Question: I am trying to create a tab-control that have the tab-buttons aligned from right-to-left, in Win32/c++. The WS_EX_LAYOUTRTL flag doesn't help me, as it mirrors the drawing completely both for the tab items and the tab page contents. The application itself handles the mirroring automatically (it's a cross platform UI solution), which is also a reason for us not to use WS_EX_LAYOUTRTL flag (we have mirroring implemented in a generic way for all UI frameworks/platforms).
One solution would be to override TCM_GETITEMRECT and TCM_HITTEST in the subclassed TabCtrls window procedure. This enables me to move the buttons allright, but the mouse events still acts on the positions that the control "knows" the buttons really are at (ie. mouseover on the first button invalidates the leftmost button - the coordinates are not mirrored).
So that seems to be a dead end for me.
Another possibility would be to insert padding before the first tab button, to push them all to the right edge. I haven't been able to figure out how to do that, though. Visual Studio sports this little dialog:

How did they put the buttons in front of the first tab page? Knowing this would enable me to solve this problem.
The solution to my problem is to use the built-in RTL support. For this to work, the tab control must have both the flags. That will preserve the function of all existing drawing code while only the TabCtrl buttons are mirrored. I didn't realize that the ES_EX_NOINHERITLAYOUT flag goes on the parent (the TabCtrl), which is why I was looking for the workaround originally described.
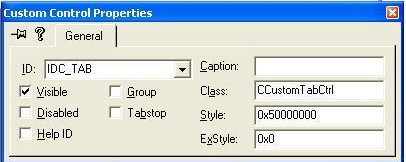
Answer: If you take a look with a spy application you will see that it is not actually a normal windows tab-control but custom thing and the drawing is done by the parent window AFAIK:

Both Visual Studio and Office use a lot of custom controls, some of the features make their way into the common controls after a few years, some features stay private...